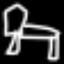
Label: chair